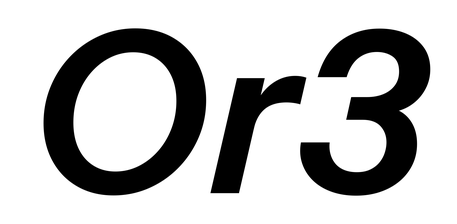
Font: InstrumentSans-Italic_SemiBold_Italic